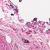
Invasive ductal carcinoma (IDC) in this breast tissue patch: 0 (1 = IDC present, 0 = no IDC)